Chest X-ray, PA view. Patient: 66 years old, sex M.
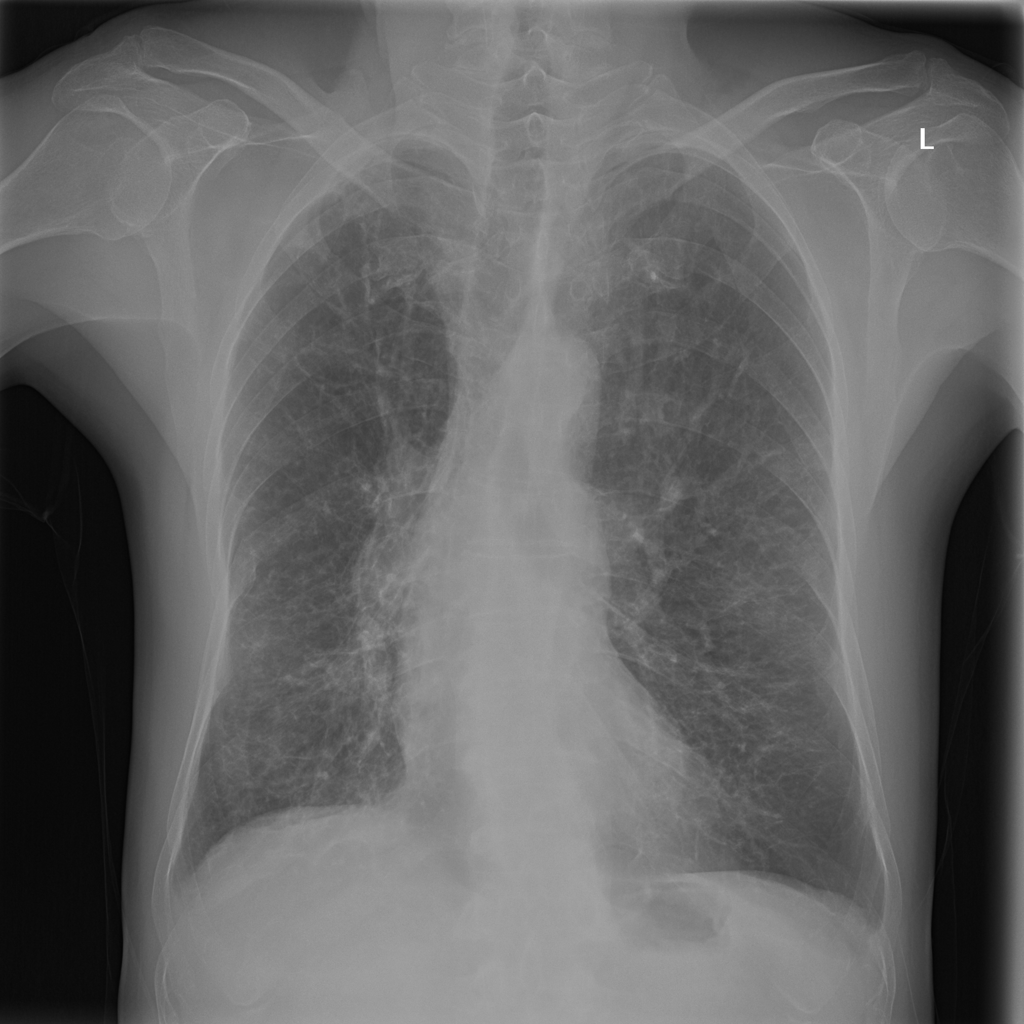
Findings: Fibrosis, Infiltration